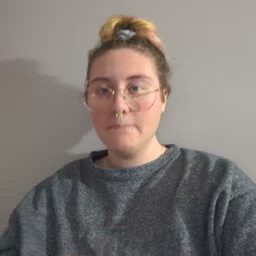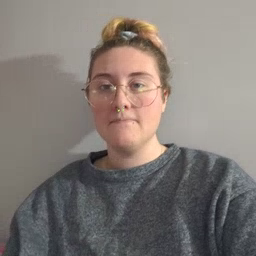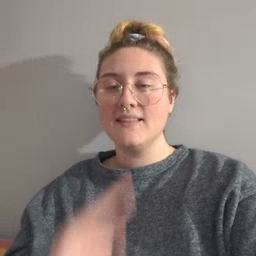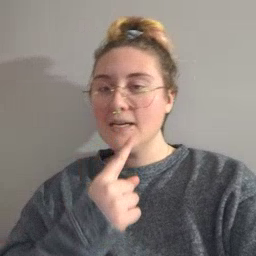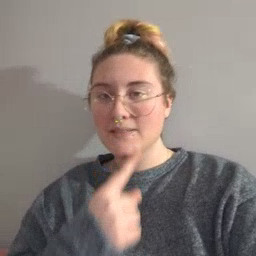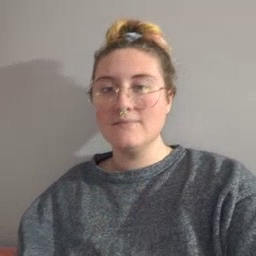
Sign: lips